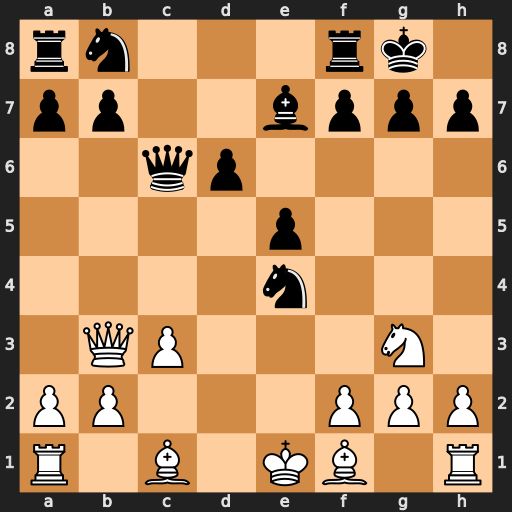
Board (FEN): rn3rk1/pp2bppp/2qp4/4p3/4n3/1QP3N1/PP3PPP/R1B1KB1R
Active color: w
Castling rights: KQ
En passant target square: -
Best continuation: Bb5 Nc5 Bxc6 Nxb3 Bxb7